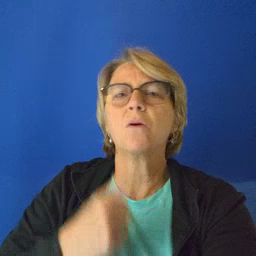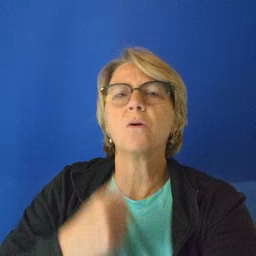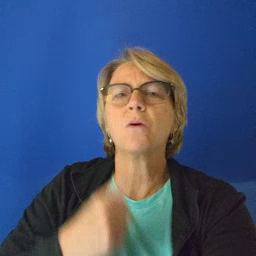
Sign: bath